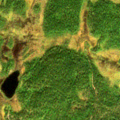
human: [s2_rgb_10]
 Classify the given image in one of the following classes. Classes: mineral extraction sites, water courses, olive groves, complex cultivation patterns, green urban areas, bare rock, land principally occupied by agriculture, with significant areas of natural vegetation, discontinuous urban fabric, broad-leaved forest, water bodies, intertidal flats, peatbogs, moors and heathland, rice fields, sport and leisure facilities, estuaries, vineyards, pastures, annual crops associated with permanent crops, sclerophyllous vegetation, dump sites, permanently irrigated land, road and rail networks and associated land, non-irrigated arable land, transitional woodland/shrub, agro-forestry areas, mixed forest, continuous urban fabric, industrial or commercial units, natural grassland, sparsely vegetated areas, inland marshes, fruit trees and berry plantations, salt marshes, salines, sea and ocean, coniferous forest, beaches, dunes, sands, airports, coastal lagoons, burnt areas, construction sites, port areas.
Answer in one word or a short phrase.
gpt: coniferous forest, peatbogs